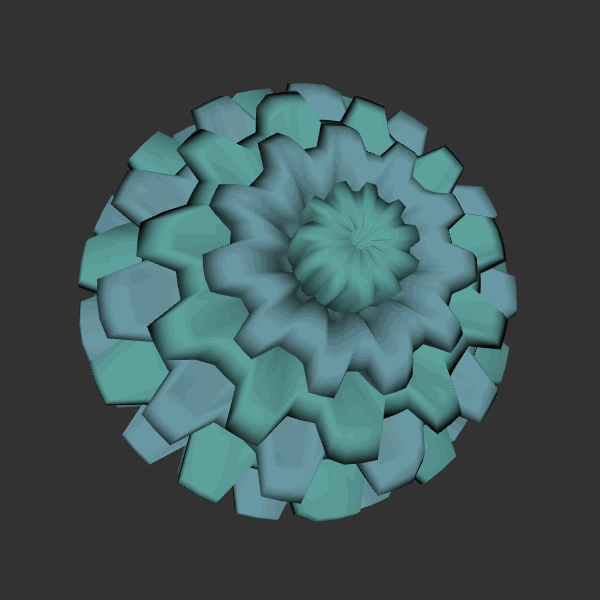
Background: dark